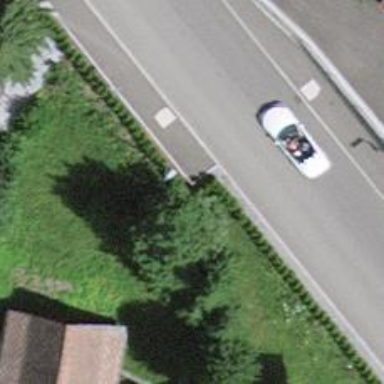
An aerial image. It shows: Hedge acting as barrier.